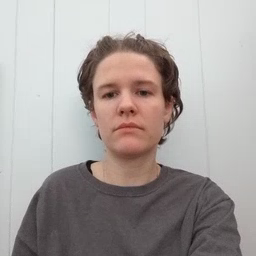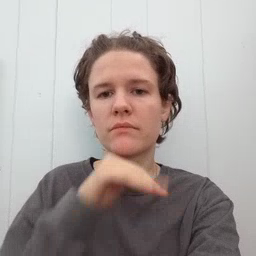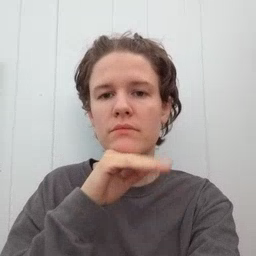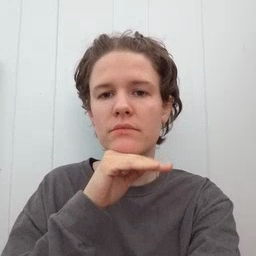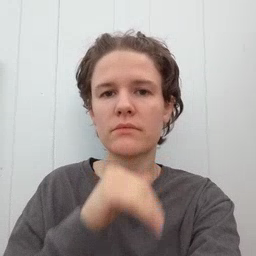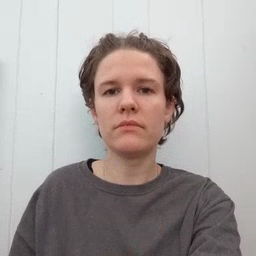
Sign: pig